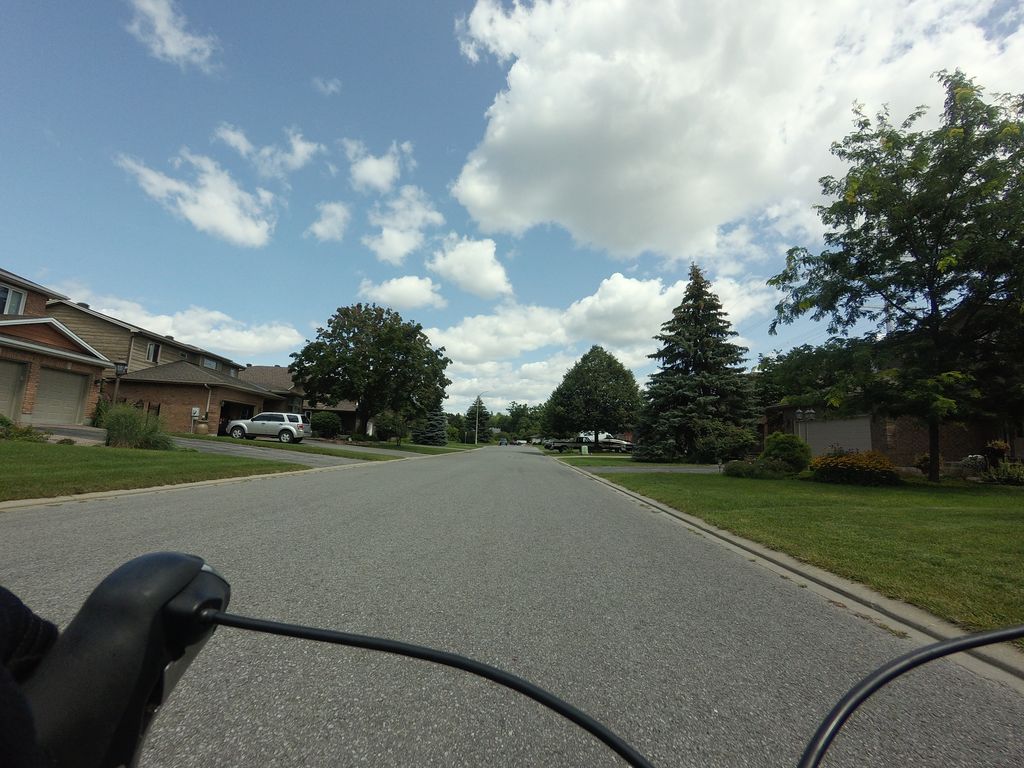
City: ottawa-gatineau